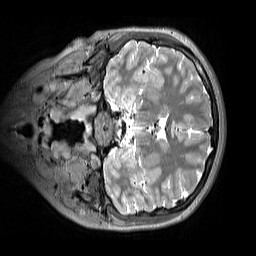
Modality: T2w
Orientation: coronal
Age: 12
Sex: female
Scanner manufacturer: siemens
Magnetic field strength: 3 T
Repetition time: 3.2 s
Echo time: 0.408 s